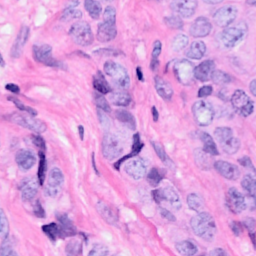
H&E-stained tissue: Breast